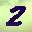
Label: 2